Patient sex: M
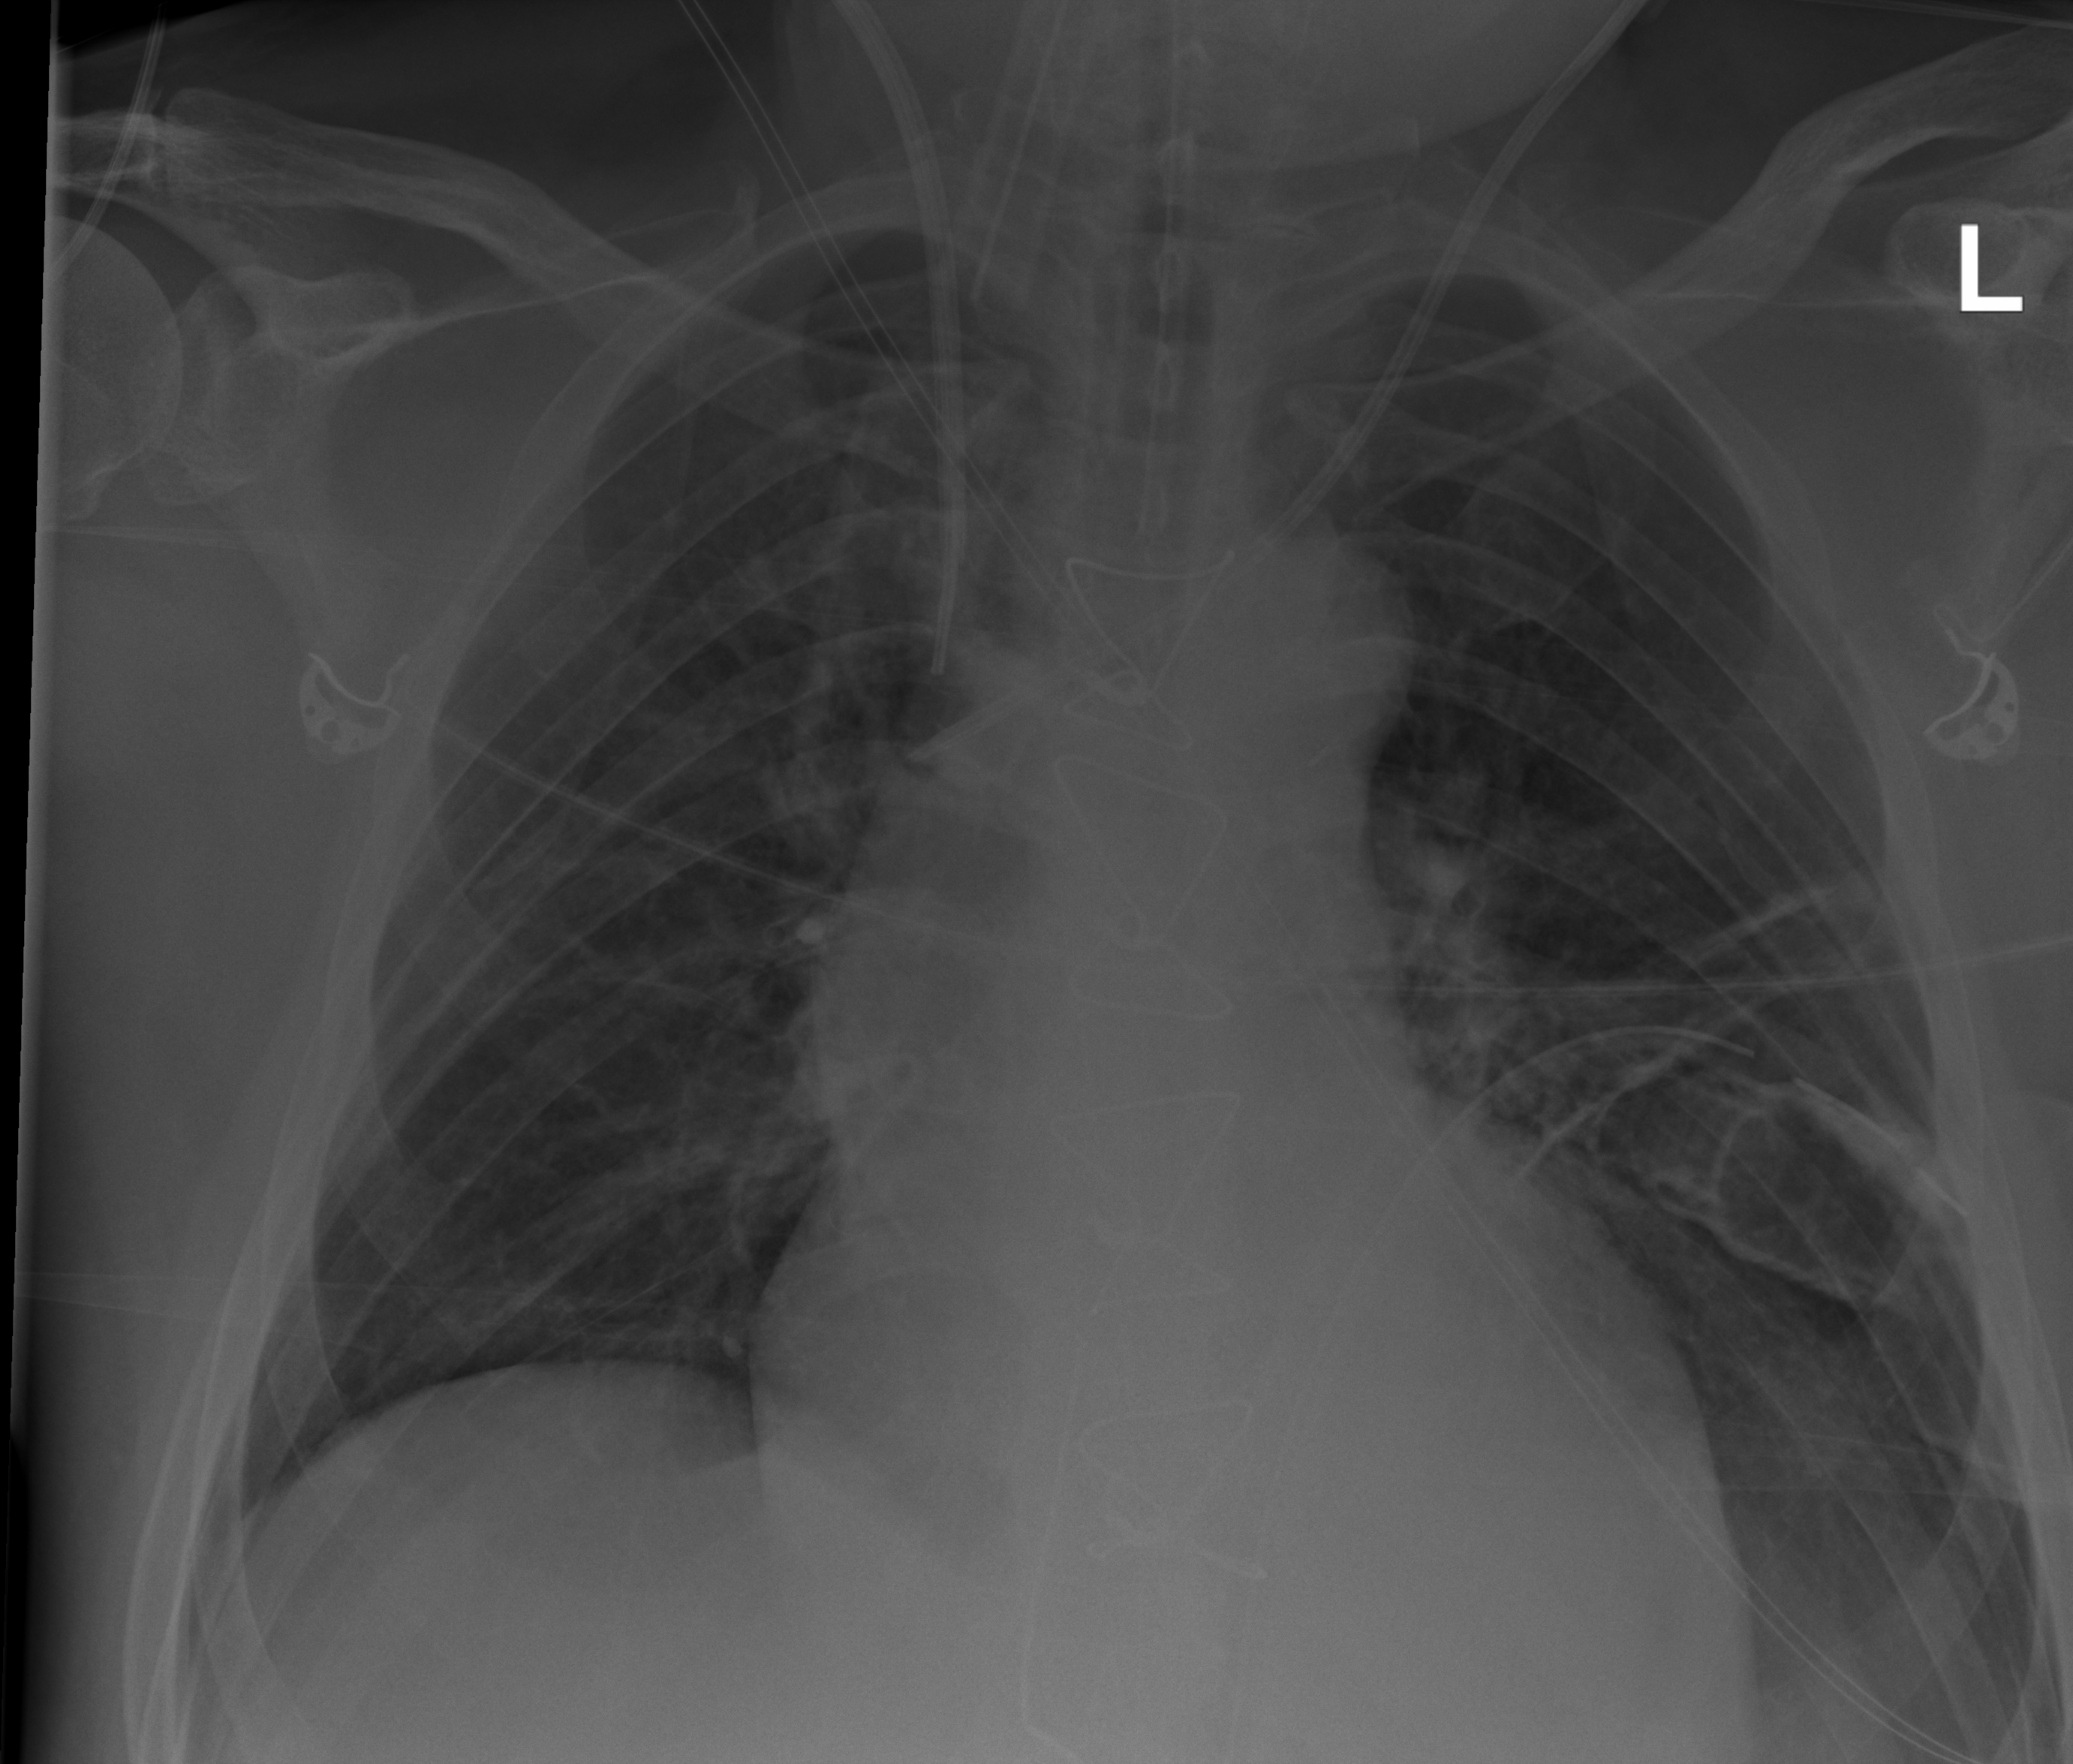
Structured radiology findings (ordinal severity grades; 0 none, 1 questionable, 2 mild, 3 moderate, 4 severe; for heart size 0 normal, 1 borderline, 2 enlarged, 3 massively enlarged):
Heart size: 2
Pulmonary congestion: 0
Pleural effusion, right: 0
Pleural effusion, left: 2
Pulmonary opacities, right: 0
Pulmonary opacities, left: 0
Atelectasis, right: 2
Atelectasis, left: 2